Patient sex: M
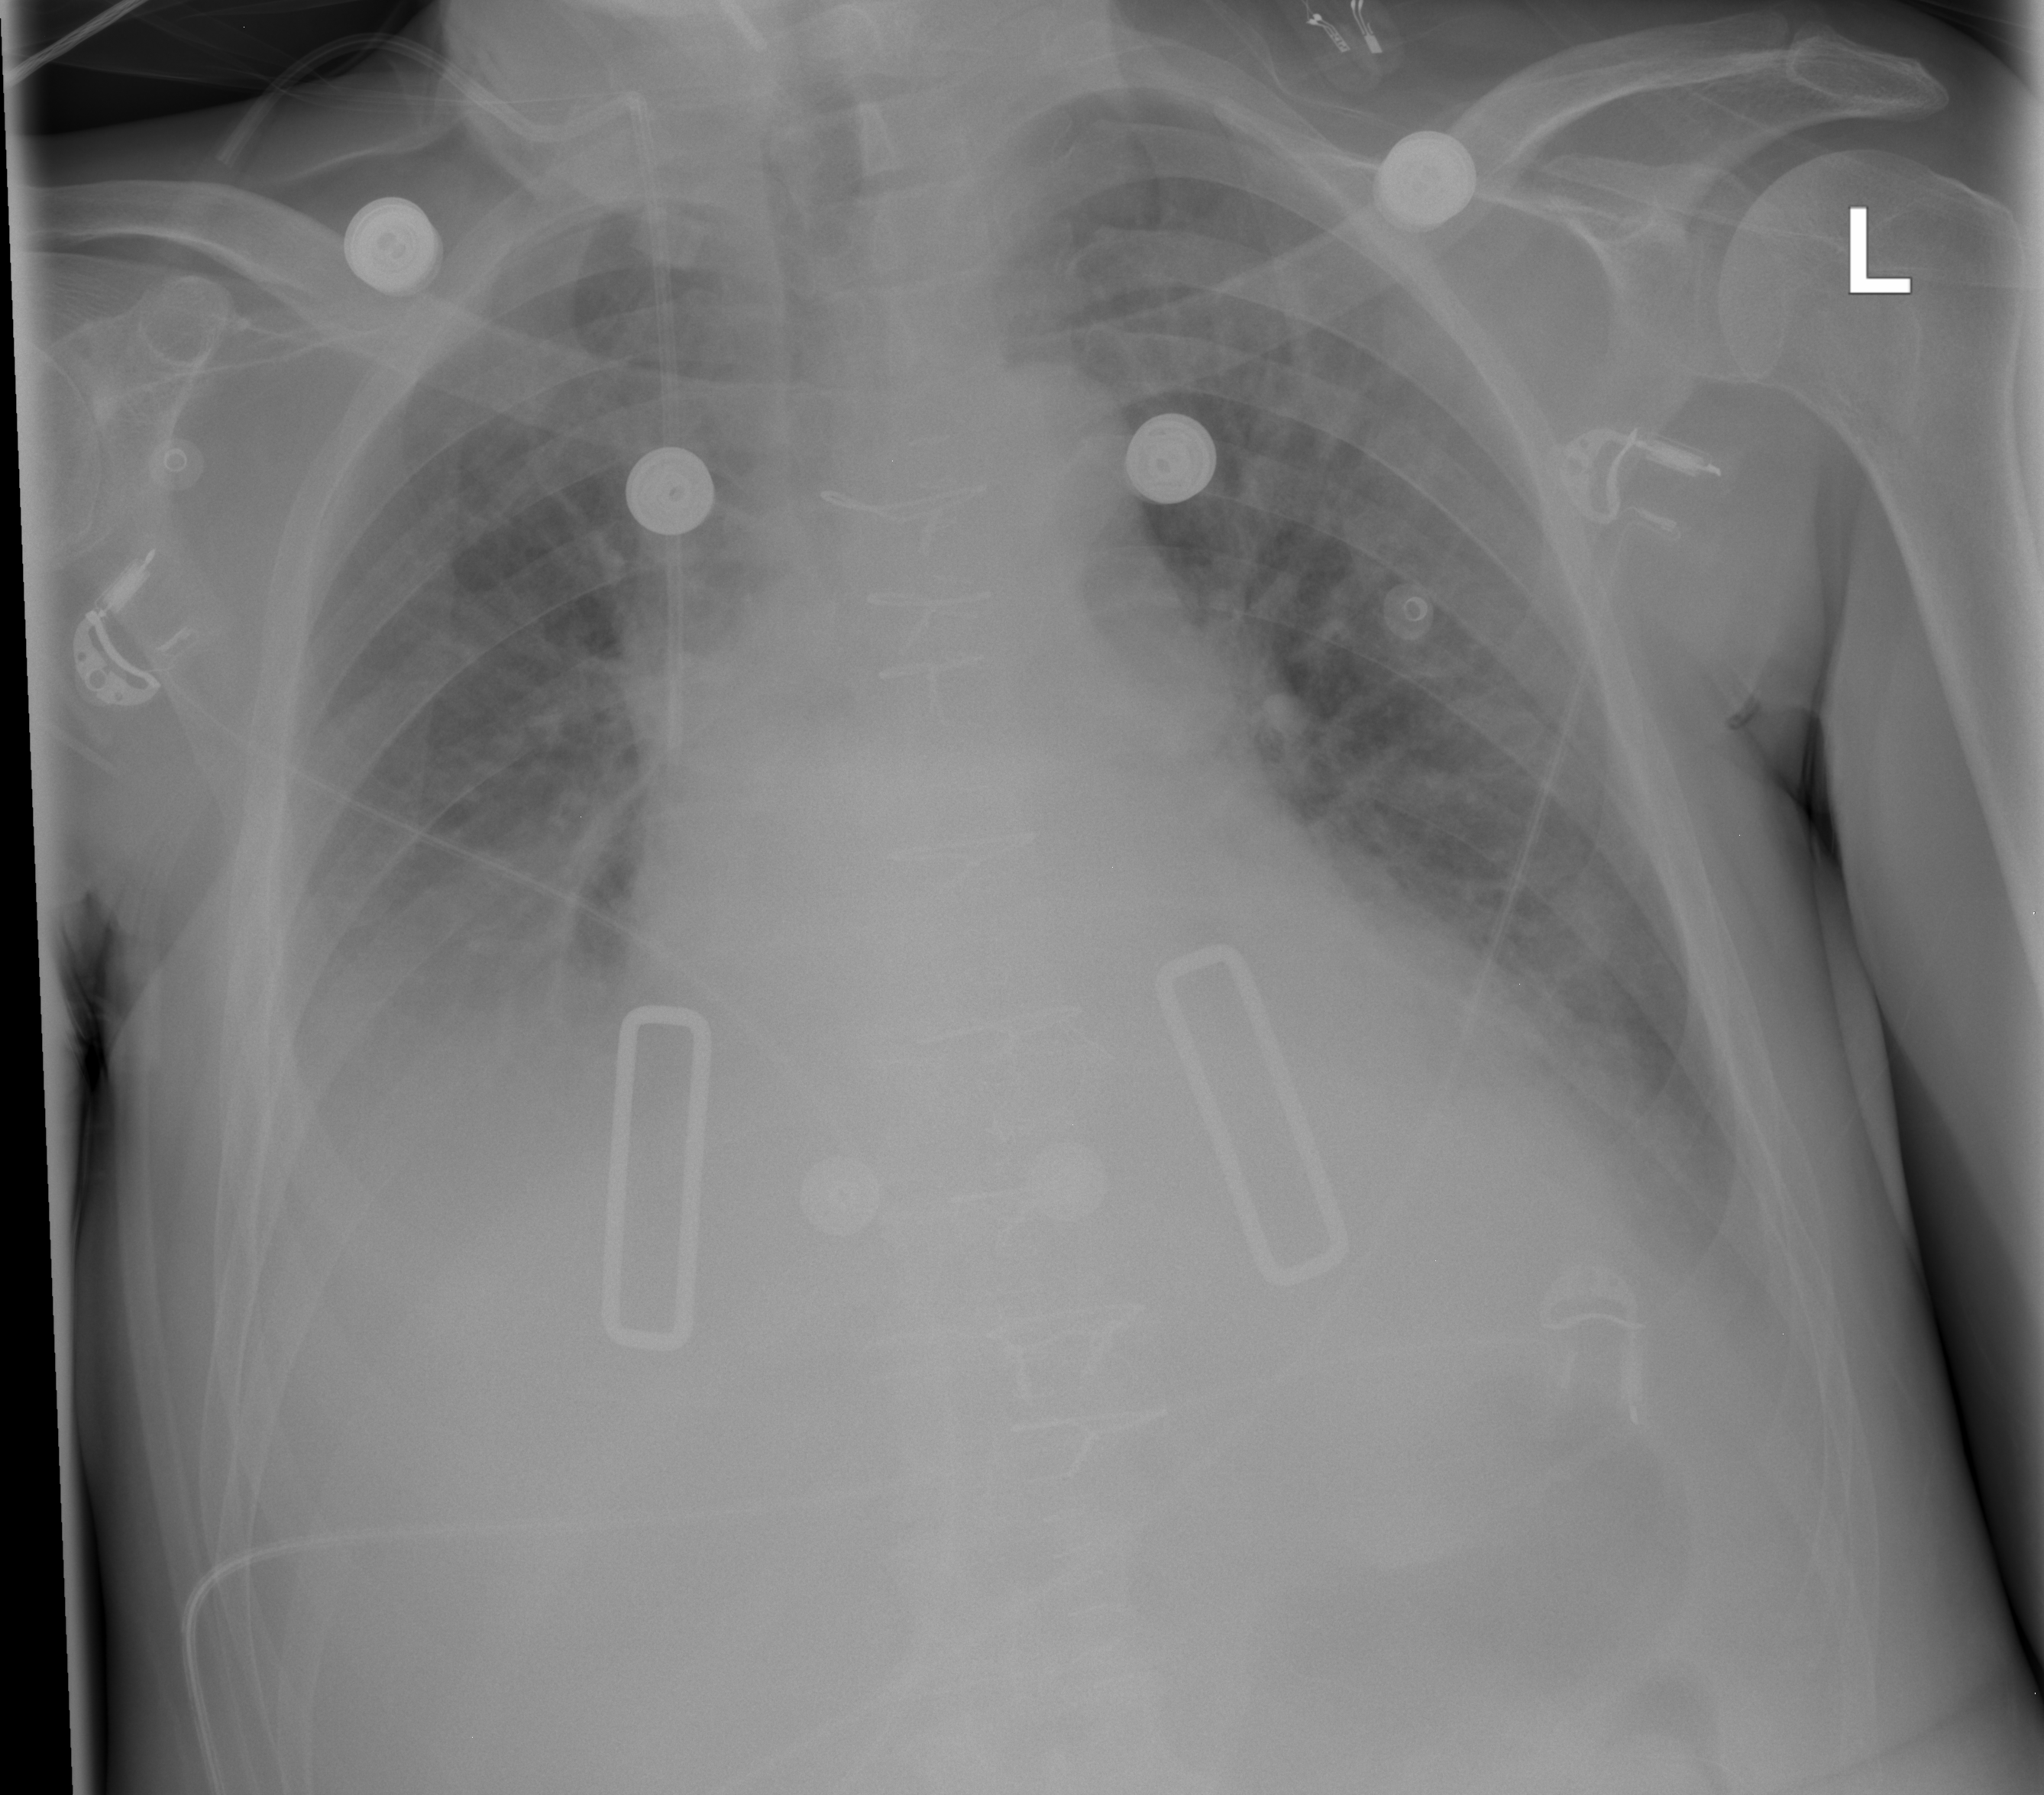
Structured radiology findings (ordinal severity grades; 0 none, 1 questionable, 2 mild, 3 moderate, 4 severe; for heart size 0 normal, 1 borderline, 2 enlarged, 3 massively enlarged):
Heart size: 2
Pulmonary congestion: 2
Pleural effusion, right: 2
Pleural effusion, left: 2
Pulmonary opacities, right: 0
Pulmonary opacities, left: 0
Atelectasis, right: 0
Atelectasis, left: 0